高二 · 变换几何
18. 如图, 在 $\triangle O A B$ 中, $P$ 为线段 $A B$ 上一点, 且 $\overrightarrow{O P}=x \overrightarrow{O A}+y \overrightarrow{O B}$.

(1) 若 $\overrightarrow{A P}=\overrightarrow{P B}$, 求 $x, y$ 的值;

(2) 若 $\overrightarrow{A P}=3 \overrightarrow{P B},|\overrightarrow{O A}|=4,|\overrightarrow{O B}|=2$, 且 $\overrightarrow{O A}$ 与 $\overrightarrow{O B}$ 的夹角为 $60^{\circ}$, 求 $\overrightarrow{O P} \cdot \overrightarrow{A B}$ 的值.
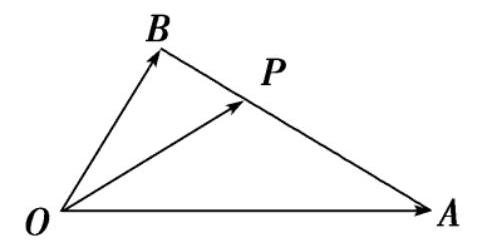
答案: (1)若 $\overrightarrow{A P}=\overrightarrow{P B}$ ，

则 $\overrightarrow{O P}=\frac{1}{2} \overrightarrow{O A}+\frac{1}{2} \overrightarrow{O B}$ ，

故 $x=y=\frac{1}{2}$.

(2) 若 $\overrightarrow{A P}=3 \overrightarrow{P B}$ ，
则 $\overrightarrow{O P}=\frac{1}{4} \overrightarrow{O A}+\frac{3}{4} \overrightarrow{O B}$ ，

$\overrightarrow{O P} \cdot \overrightarrow{A B}$

$=\left(\frac{1}{4} \overrightarrow{O A}+\frac{3}{4} \overrightarrow{O B}\right) \cdot(\overrightarrow{O B}-\overrightarrow{O A})$

$=-\frac{1}{4} \overrightarrow{O A^{2}}-\frac{1}{2} \overrightarrow{O A} \cdot \overrightarrow{O B}+\frac{3}{4} \overrightarrow{O B}^{2}$

$=-\frac{1}{4} \times 4^{2}-\frac{1}{2} \times 4 \times 2 \times \cos 60^{\circ}+\frac{3}{4} \times 2^{2}=-3$.
解析: :(1)若 $\overrightarrow{A P}=\overrightarrow{P B}$ ，

则 $\overrightarrow{O P}=\frac{1}{2} \overrightarrow{O A}+\frac{1}{2} \overrightarrow{O B}$ ，

故 $x=y=\frac{1}{2}$.

(2) 若 $\overrightarrow{A P}=3 \overrightarrow{P B}$ ，
则 $\overrightarrow{O P}=\frac{1}{4} \overrightarrow{O A}+\frac{3}{4} \overrightarrow{O B}$ ，

$\overrightarrow{O P} \cdot \overrightarrow{A B}$

$=\left(\frac{1}{4} \overrightarrow{O A}+\frac{3}{4} \overrightarrow{O B}\right) \cdot(\overrightarrow{O B}-\overrightarrow{O A})$

$=-\frac{1}{4} \overrightarrow{O A^{2}}-\frac{1}{2} \overrightarrow{O A} \cdot \overrightarrow{O B}+\frac{3}{4} \overrightarrow{O B}^{2}$

$=-\frac{1}{4} \times 4^{2}-\frac{1}{2} \times 4 \times 2 \times \cos 60^{\circ}+\frac{3}{4} \times 2^{2}=-3$.